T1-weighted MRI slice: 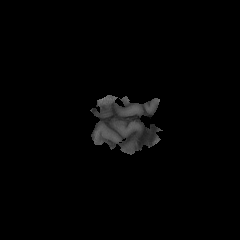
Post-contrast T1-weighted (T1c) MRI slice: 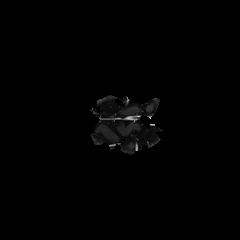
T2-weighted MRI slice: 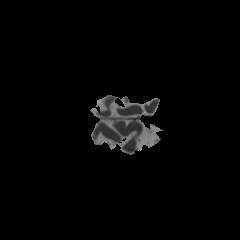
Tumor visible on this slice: no